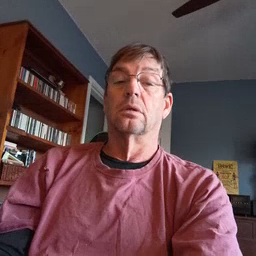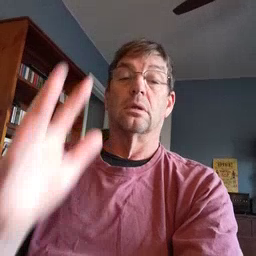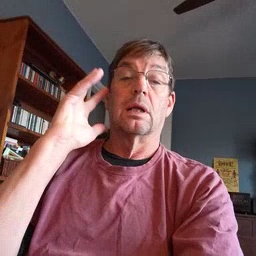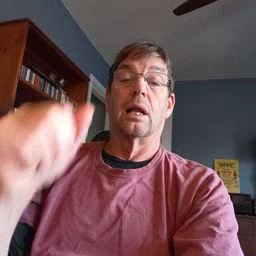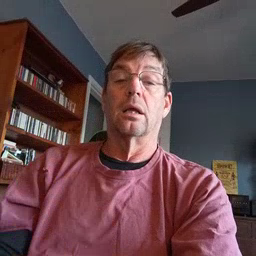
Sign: loud